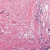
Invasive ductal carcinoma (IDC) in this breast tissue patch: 0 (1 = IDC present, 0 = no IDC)